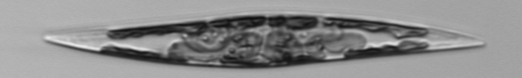
Label: Pleurosigma